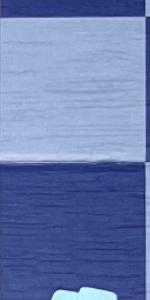
Label: Empty